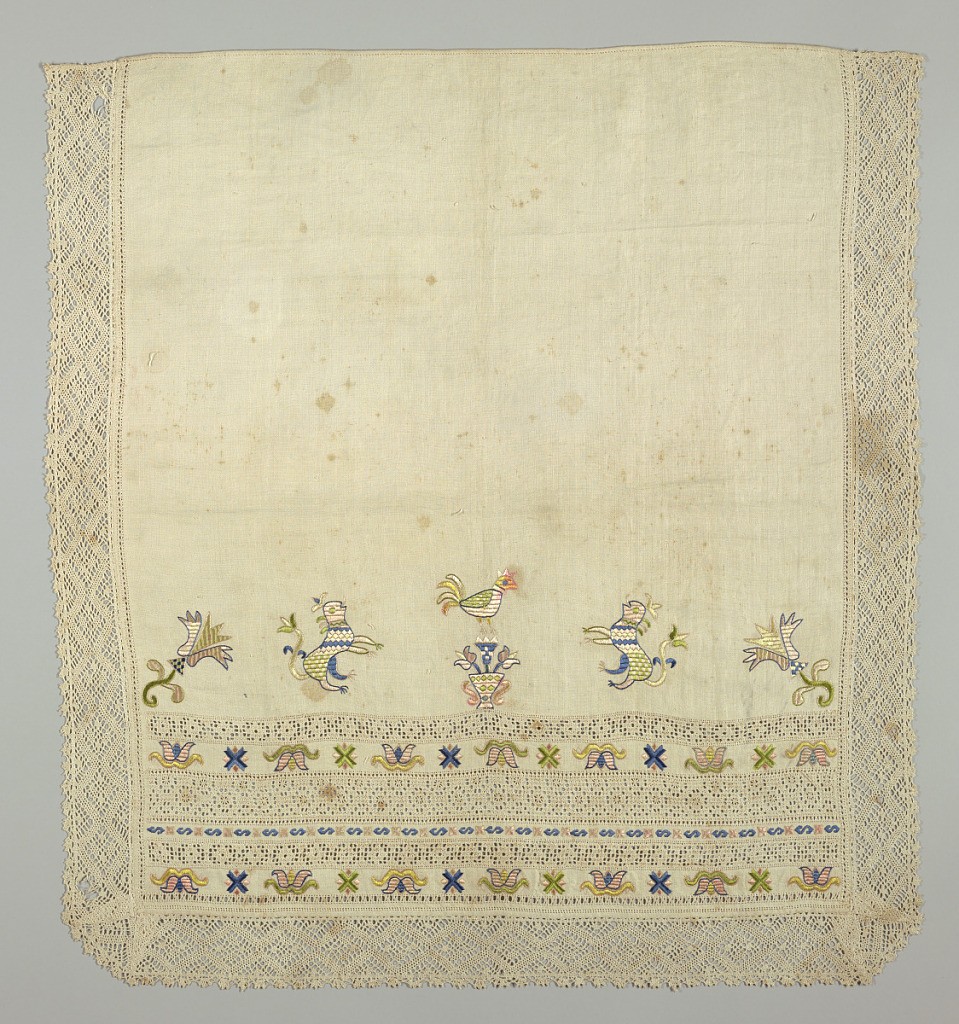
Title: Panel
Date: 18th century
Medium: silk, linen Technique: satin and stem stitch embroidery
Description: Piece of panel with embroidery and drawnwork in alternating rows. The embroidery shows a bird on a vase of flowers, lions, flowers and small motifs in satin and stem stitches. Edged on three sides with bobbin lace and hemstitched on fourth side.